Question: We can not find a way to use segments with method.
Tried to get reports with segments in Google Analytics, we can get them like below.

But now, there's no property for them in parameters of the "runReport" method in Google Analytics Data API v1alpha.
ref: <URL>
> - - - - - - - -
How should we request "runReport" with segments?
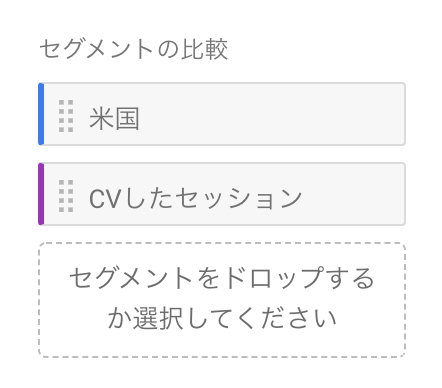
Answer: Creating segments on the fly (inside the report query) is currently not supported in the Google Analytics Data API. However, you can use the <URL> dimension.
Thanks,
Ilya
The Google Analytics Team